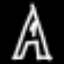
Label: The Eiffel Tower